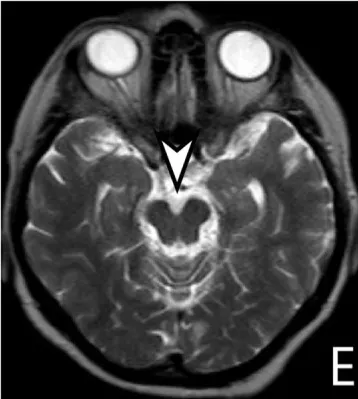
Also hyperintense on Diffusion-Weighted Imaging (DWI).
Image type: radiology (mri)